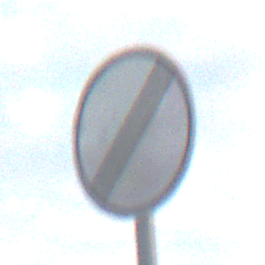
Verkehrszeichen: EndeSaemtlicherBegrenzungen
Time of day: SunriseSunset
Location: Outdoor (Nature)
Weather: PartlyCloudy
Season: NotSpecified
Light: Natural